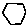
Label: hexagon